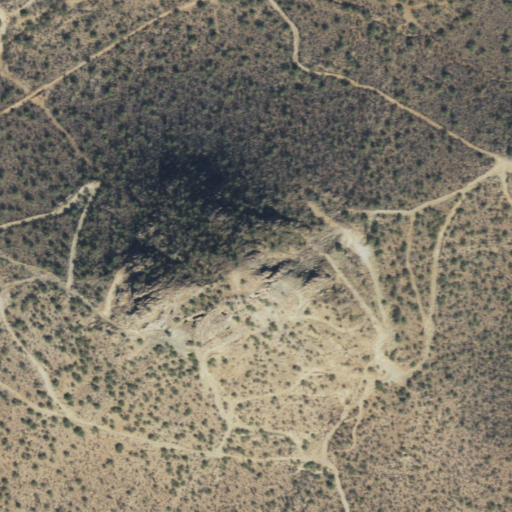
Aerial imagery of mountain in Arizona named Saginaw Hill containing only shrub